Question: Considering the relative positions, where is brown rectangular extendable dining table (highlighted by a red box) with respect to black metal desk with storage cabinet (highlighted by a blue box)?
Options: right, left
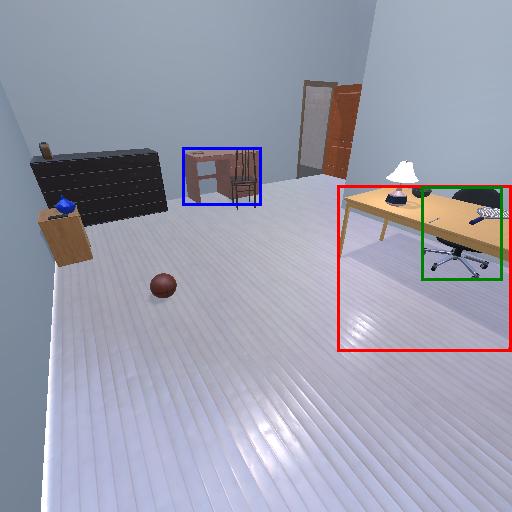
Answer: right